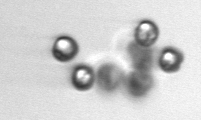
Label: Phaeocystis